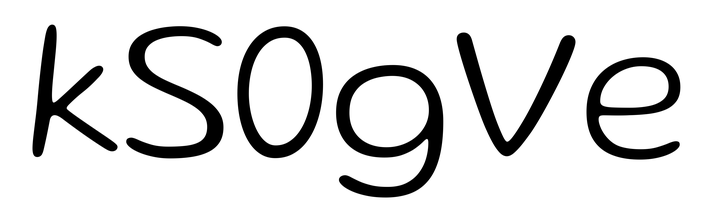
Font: Gluten_ExtraLight